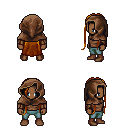
a pixel art fantasy rpg character, male body template, human, dark skin, brown long-sleeve shirt, teal pants, brunette extra-long hairstyle, cloth hood, leather bracers, brown shoes, four views (front, back, left, right), 2x2 character sprite sheet, small pixel art, hard edges, no anti-aliasing